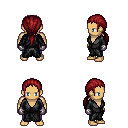
a pixel art fantasy rpg character, male body template, human, tanned skin, gray robe, magenta pants, brunette ponytail hairstyle, metal gloves, four views (front, back, left, right), 2x2 character sprite sheet, small pixel art, hard edges, no anti-aliasing